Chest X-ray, PA view. Patient: 37 years old, sex F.
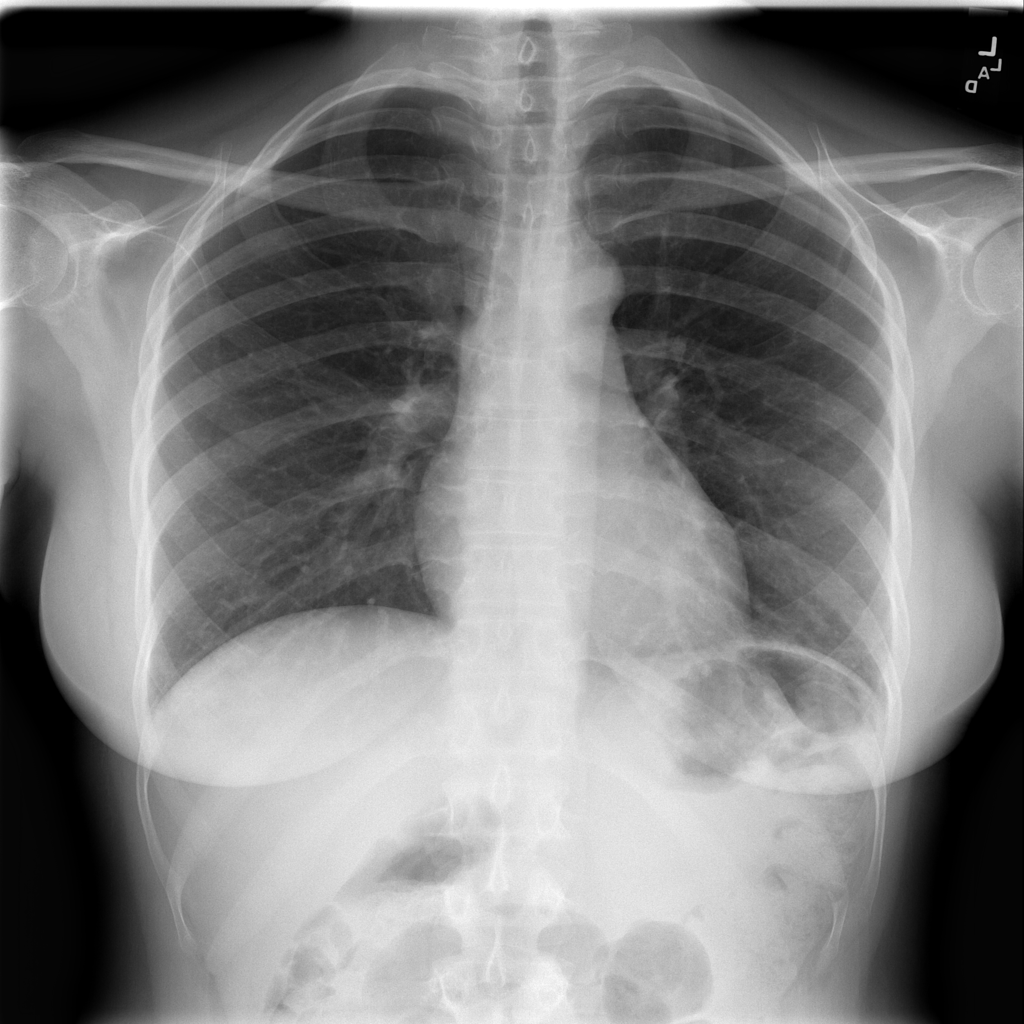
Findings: No Finding